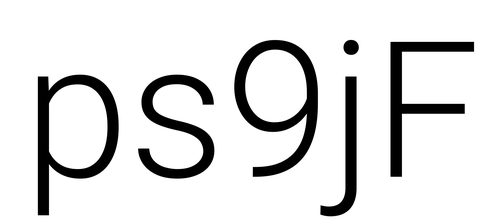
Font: Roboto_Light